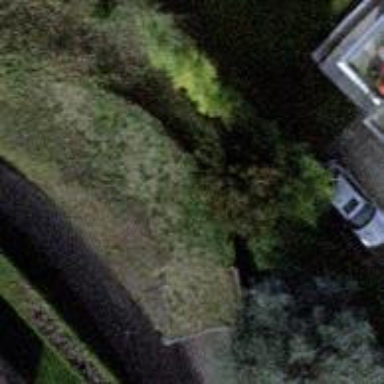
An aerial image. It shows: Driveway tunnel that serves as roadway.